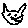
Label: cat